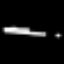
Label: line